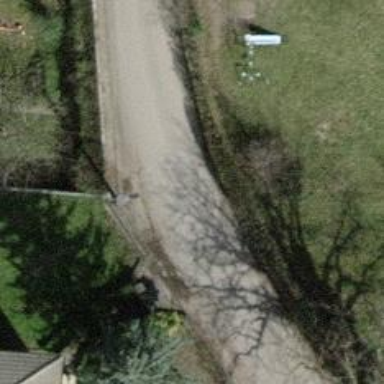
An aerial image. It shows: Unclassified road.